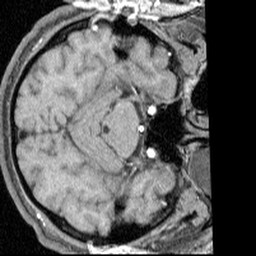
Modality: angio
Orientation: axial
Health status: ill
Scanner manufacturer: siemens
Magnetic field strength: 1.5 T
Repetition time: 0.039 s
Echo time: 0.00502 s